Aerial crown-view tile of a tropical tree (Barro Colorado Island, Panama), acquired 20250317:
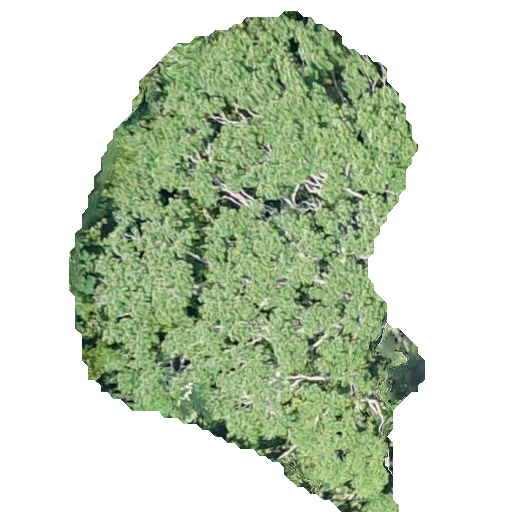
Species: Jacaranda copaia
GBIF accepted scientific name: Jacaranda copaia
Crown area: 184.362 m²